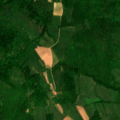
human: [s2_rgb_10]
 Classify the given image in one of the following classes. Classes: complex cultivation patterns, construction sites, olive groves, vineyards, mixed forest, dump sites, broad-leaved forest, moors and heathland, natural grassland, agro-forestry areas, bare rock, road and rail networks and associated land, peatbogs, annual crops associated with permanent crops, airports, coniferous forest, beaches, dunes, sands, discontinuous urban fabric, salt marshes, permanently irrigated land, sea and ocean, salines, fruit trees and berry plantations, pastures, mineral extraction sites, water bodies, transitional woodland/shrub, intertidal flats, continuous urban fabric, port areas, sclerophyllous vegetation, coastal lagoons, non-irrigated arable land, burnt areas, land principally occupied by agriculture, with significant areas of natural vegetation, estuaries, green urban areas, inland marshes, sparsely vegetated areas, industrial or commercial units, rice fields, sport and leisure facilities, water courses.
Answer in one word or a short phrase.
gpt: complex cultivation patterns, land principally occupied by agriculture, with significant areas of natural vegetation, broad-leaved forest, transitional woodland/shrub